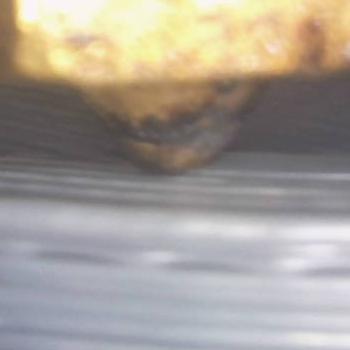
Flow rate: 212%